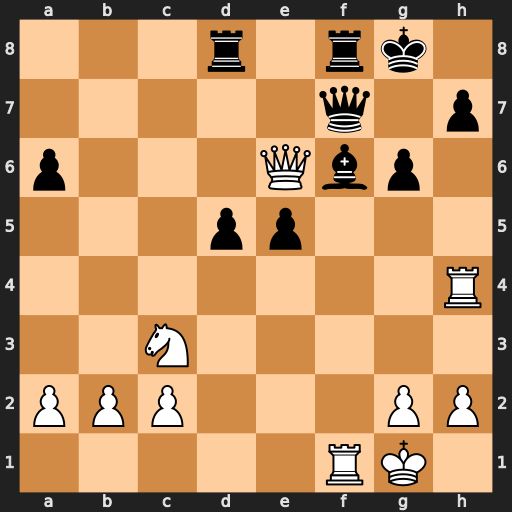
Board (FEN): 3r1rk1/5q1p/p3Qbp1/3pp3/7R/2N5/PPP3PP/5RK1
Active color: w
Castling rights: -
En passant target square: -
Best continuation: Rxf6 Qxe6 Rxe6